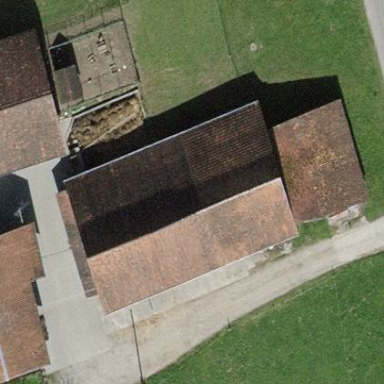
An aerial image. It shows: Rural barn.